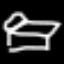
Label: bed